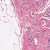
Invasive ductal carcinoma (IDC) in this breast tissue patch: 0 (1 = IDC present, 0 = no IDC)